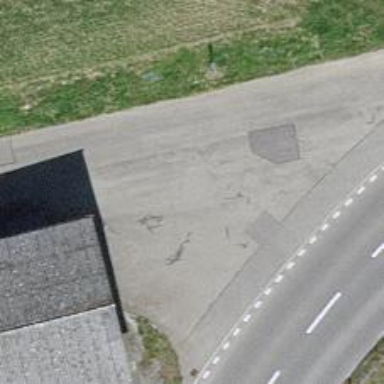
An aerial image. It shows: Bus stop along the road.